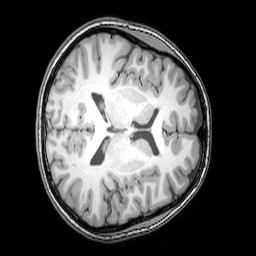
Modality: T1w
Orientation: axial
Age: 22
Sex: female
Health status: healthy
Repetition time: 0.081 s
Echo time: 0.037 s